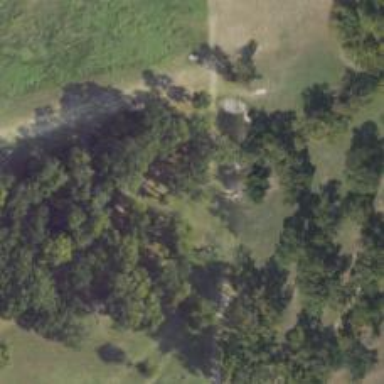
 perfect for leisurely sports activities."